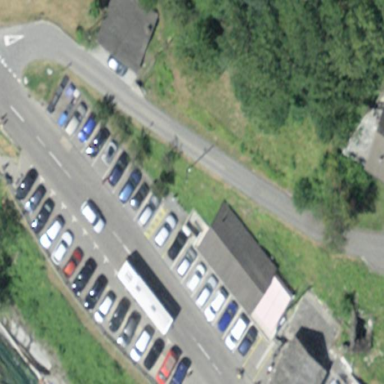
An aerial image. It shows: Parking area.